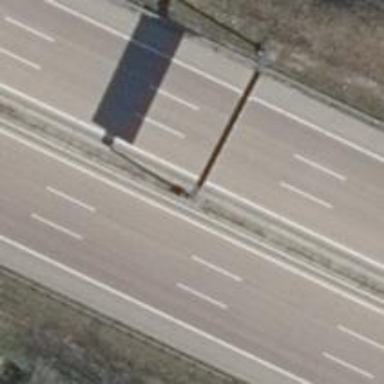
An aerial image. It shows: Bridge with gantry.